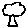
Label: tree